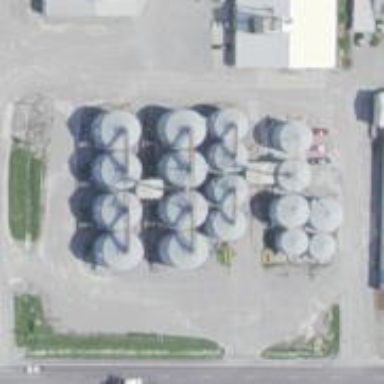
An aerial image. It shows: Silo.